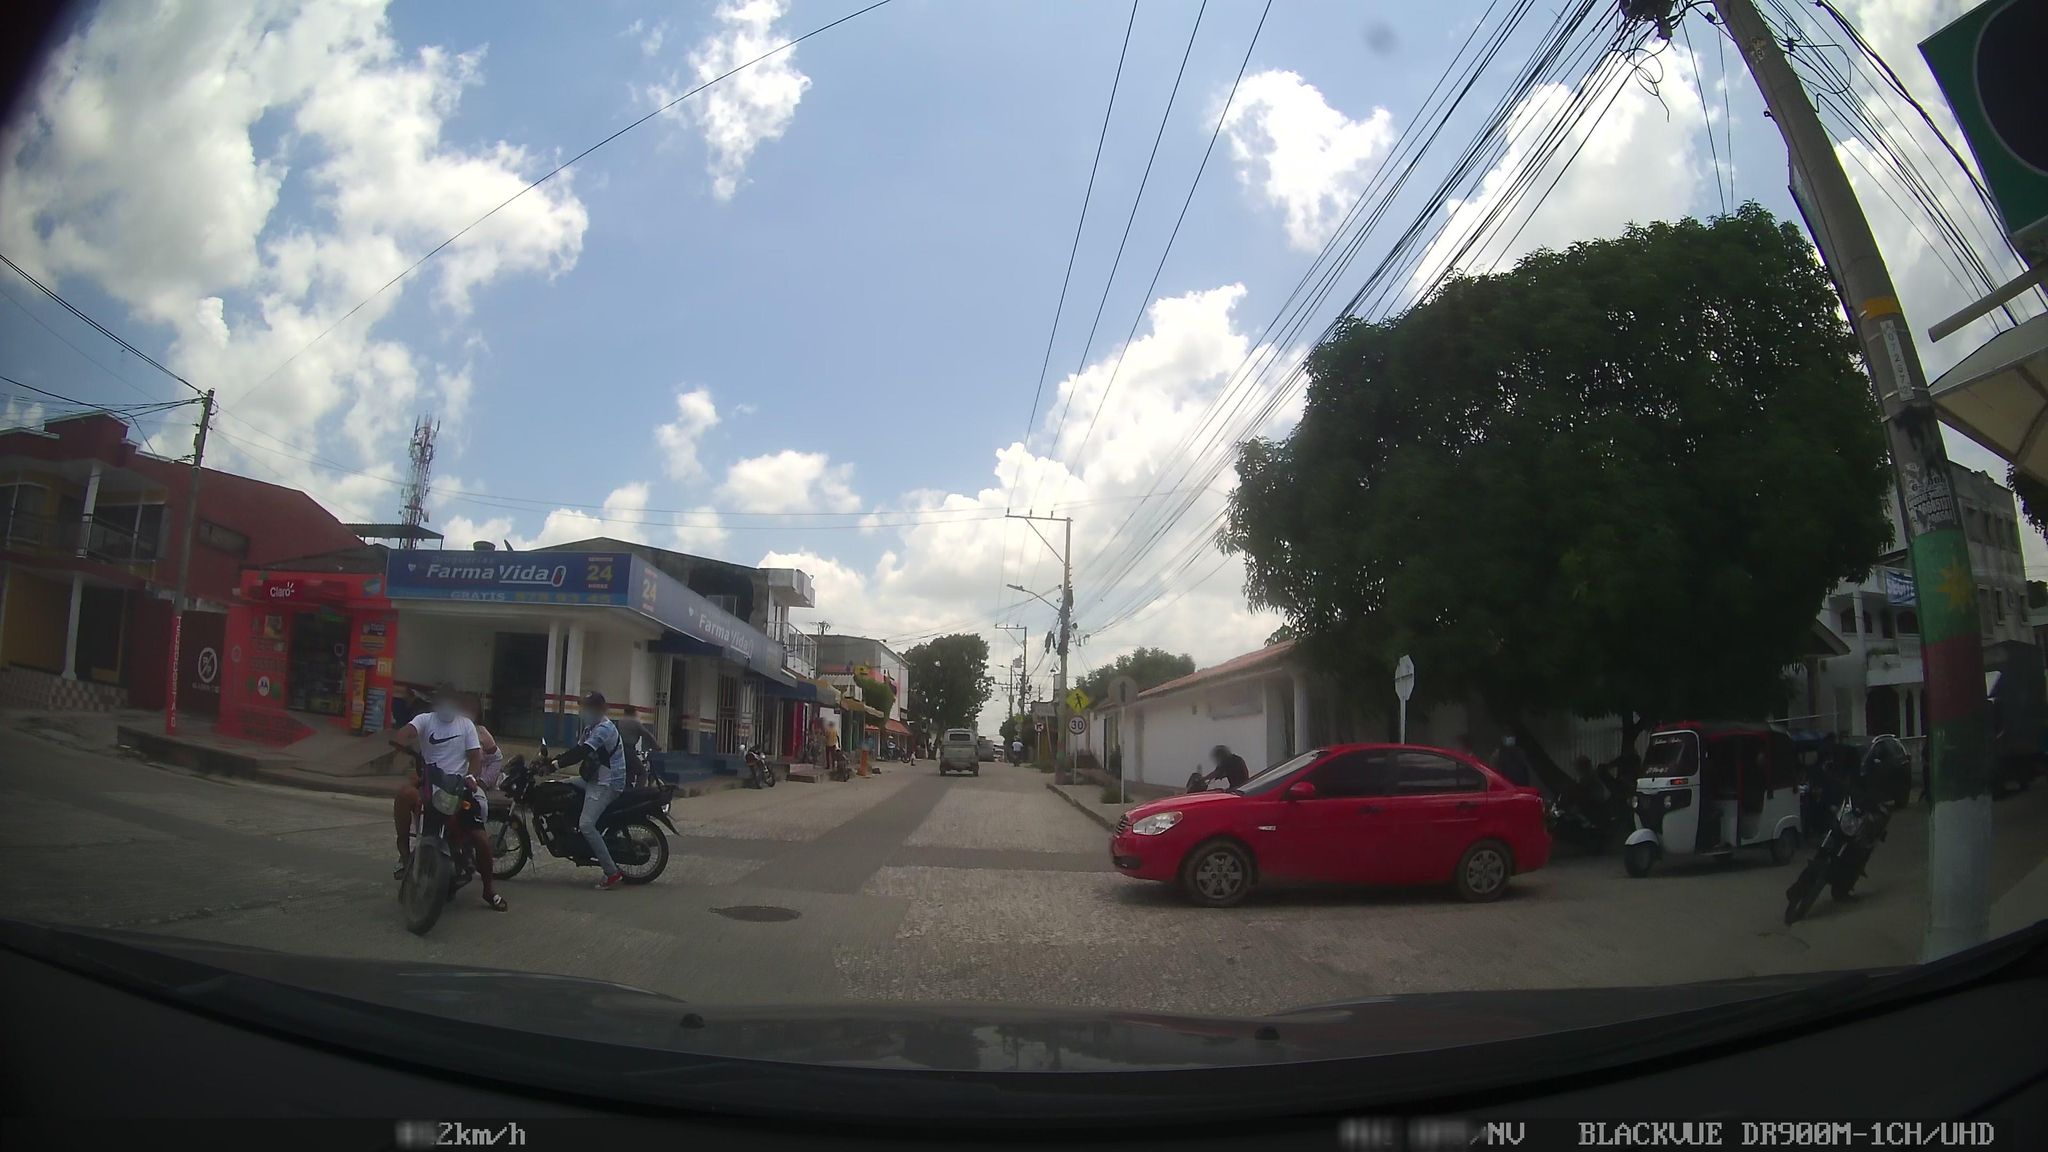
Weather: clear
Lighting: day
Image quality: good
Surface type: driving surface
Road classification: secondary
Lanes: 2.0
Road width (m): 8.0
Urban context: dense urban cluster
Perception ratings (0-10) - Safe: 2.04, Lively: 7.17, Beautiful: 0.9, Boring: 6.06, Depressing: 1.99, Wealthy: 0.29